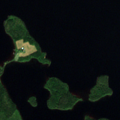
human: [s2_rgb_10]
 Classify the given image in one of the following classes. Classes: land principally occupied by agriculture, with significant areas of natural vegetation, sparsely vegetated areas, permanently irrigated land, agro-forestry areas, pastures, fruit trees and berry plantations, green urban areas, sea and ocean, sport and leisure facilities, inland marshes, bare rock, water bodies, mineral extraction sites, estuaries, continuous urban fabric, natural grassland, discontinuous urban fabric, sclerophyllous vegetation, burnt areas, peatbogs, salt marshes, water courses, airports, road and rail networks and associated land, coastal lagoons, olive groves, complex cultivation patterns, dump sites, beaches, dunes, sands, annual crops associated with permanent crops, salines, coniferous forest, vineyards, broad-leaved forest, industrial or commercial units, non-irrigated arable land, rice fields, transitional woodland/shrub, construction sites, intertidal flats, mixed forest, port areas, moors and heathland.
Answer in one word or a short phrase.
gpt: coniferous forest, water bodies